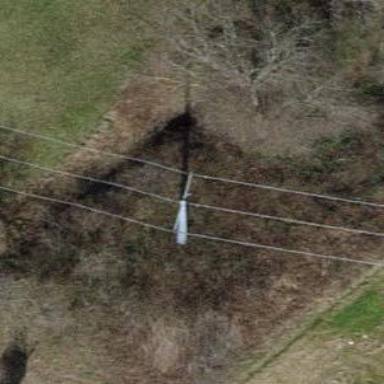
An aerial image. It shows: Minor power line.